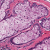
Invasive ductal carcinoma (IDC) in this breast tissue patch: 0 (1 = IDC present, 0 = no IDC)